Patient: sex M, age 37
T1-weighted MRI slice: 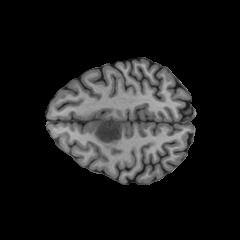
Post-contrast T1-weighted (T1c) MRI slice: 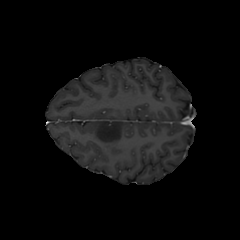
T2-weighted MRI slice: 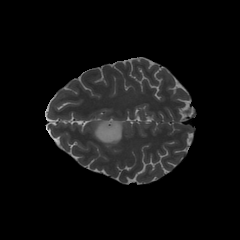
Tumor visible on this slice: yes
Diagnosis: Astrocytoma, IDH-mutant
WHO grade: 2